Field crop: maize
Growth stage: 2
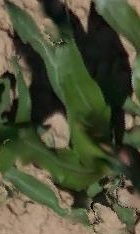
Species: maize